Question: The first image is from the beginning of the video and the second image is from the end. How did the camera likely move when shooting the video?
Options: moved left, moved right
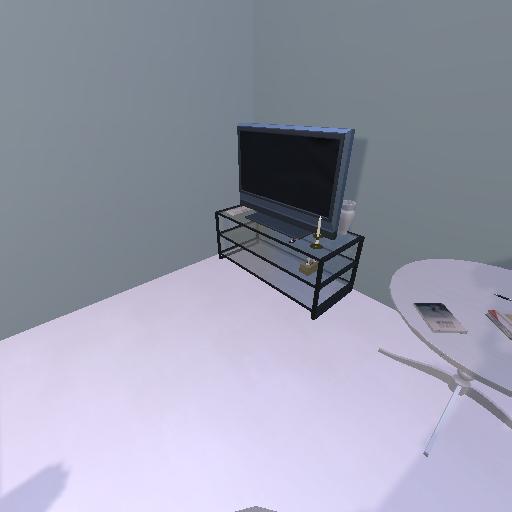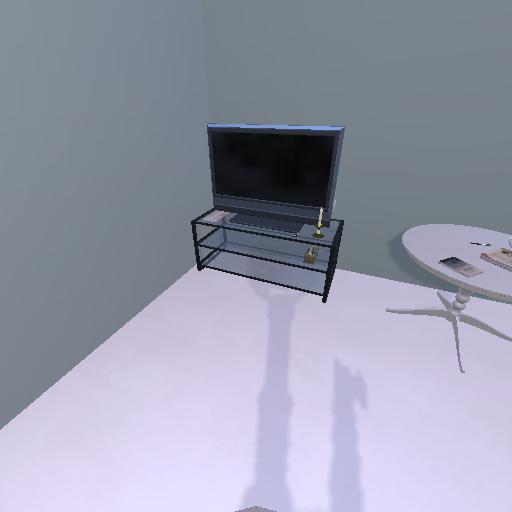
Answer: moved left